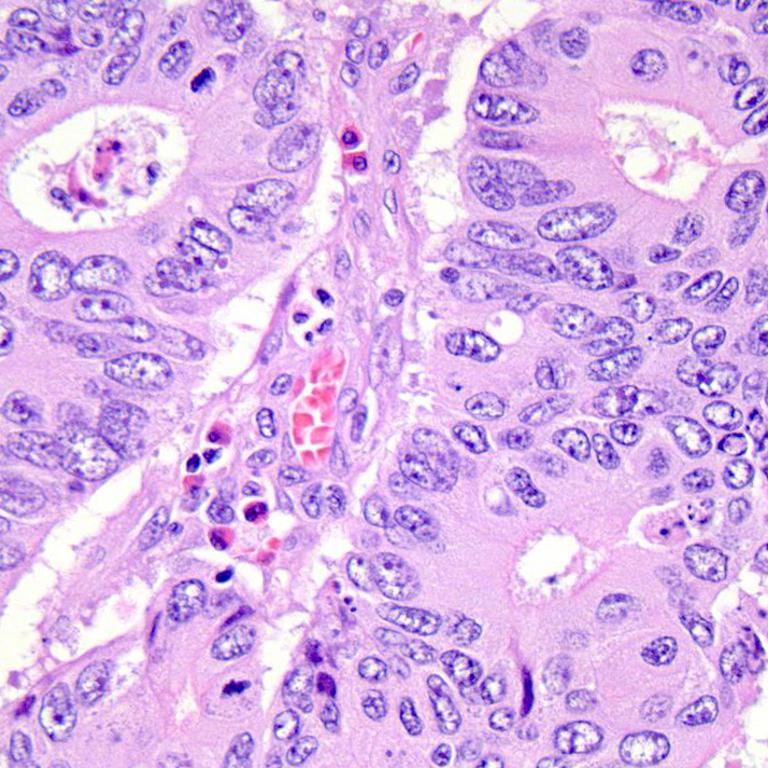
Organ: colon
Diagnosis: adenocarcinomas